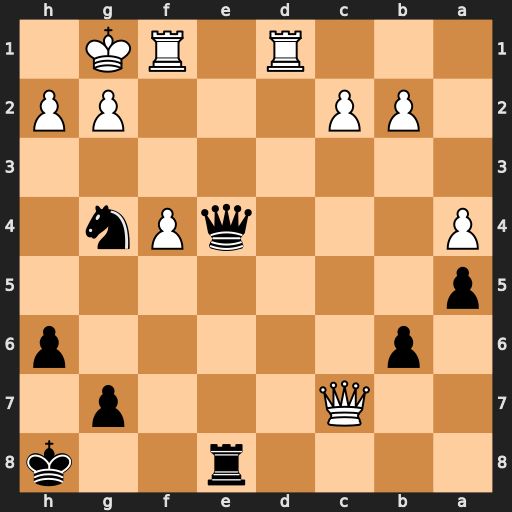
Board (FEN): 4r2k/2Q3p1/1p5p/p7/P3qPn1/8/1PP3PP/3R1RK1
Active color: b
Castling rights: -
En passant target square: -
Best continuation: Ne3 Rd2 Nxf1